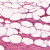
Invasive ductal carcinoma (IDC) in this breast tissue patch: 0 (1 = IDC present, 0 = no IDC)